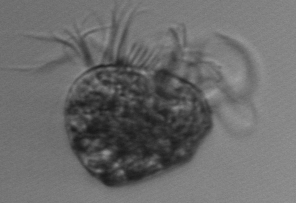
Label: Pelagostrobilidium